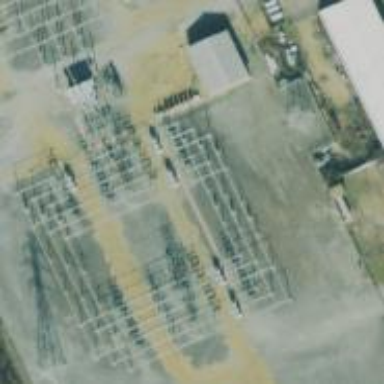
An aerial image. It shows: Switch for power supply.